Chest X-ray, PA view. Patient: 66 years old, sex F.
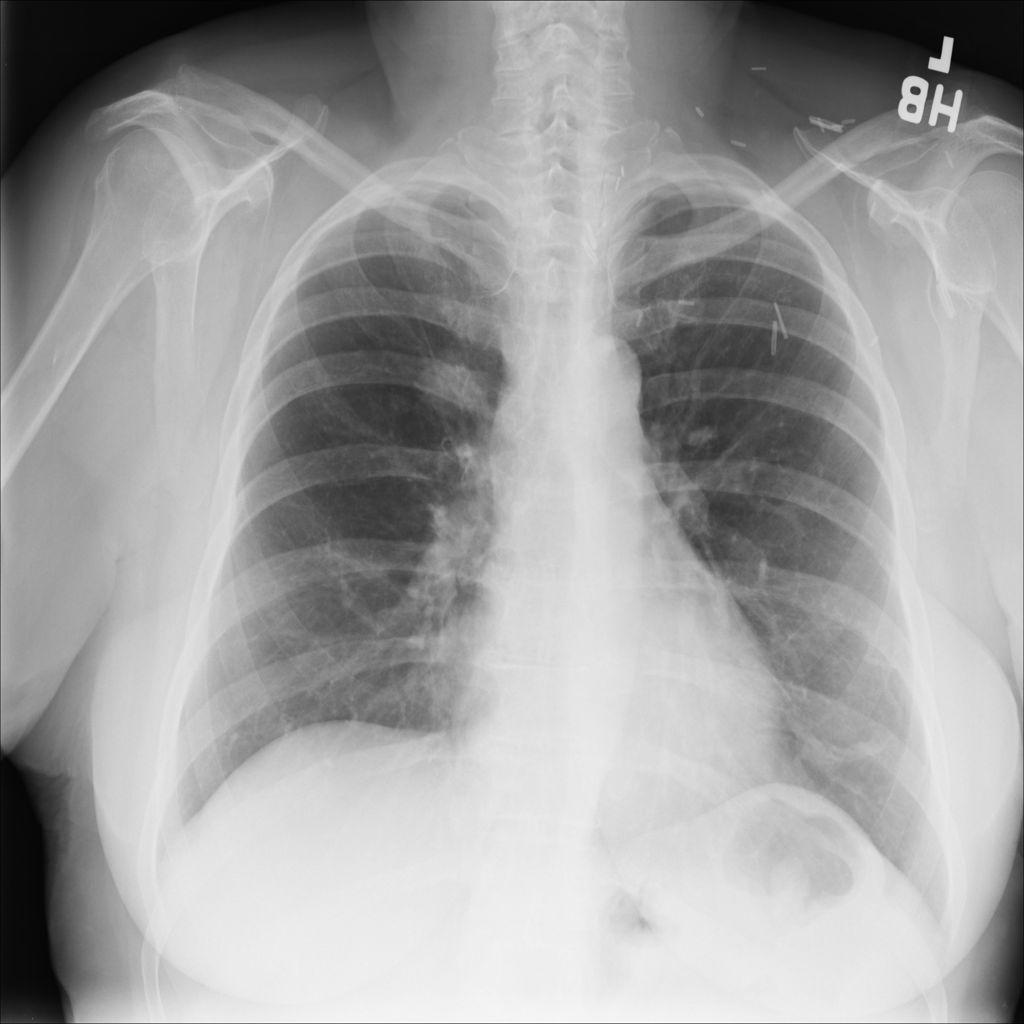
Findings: No Finding